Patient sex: M
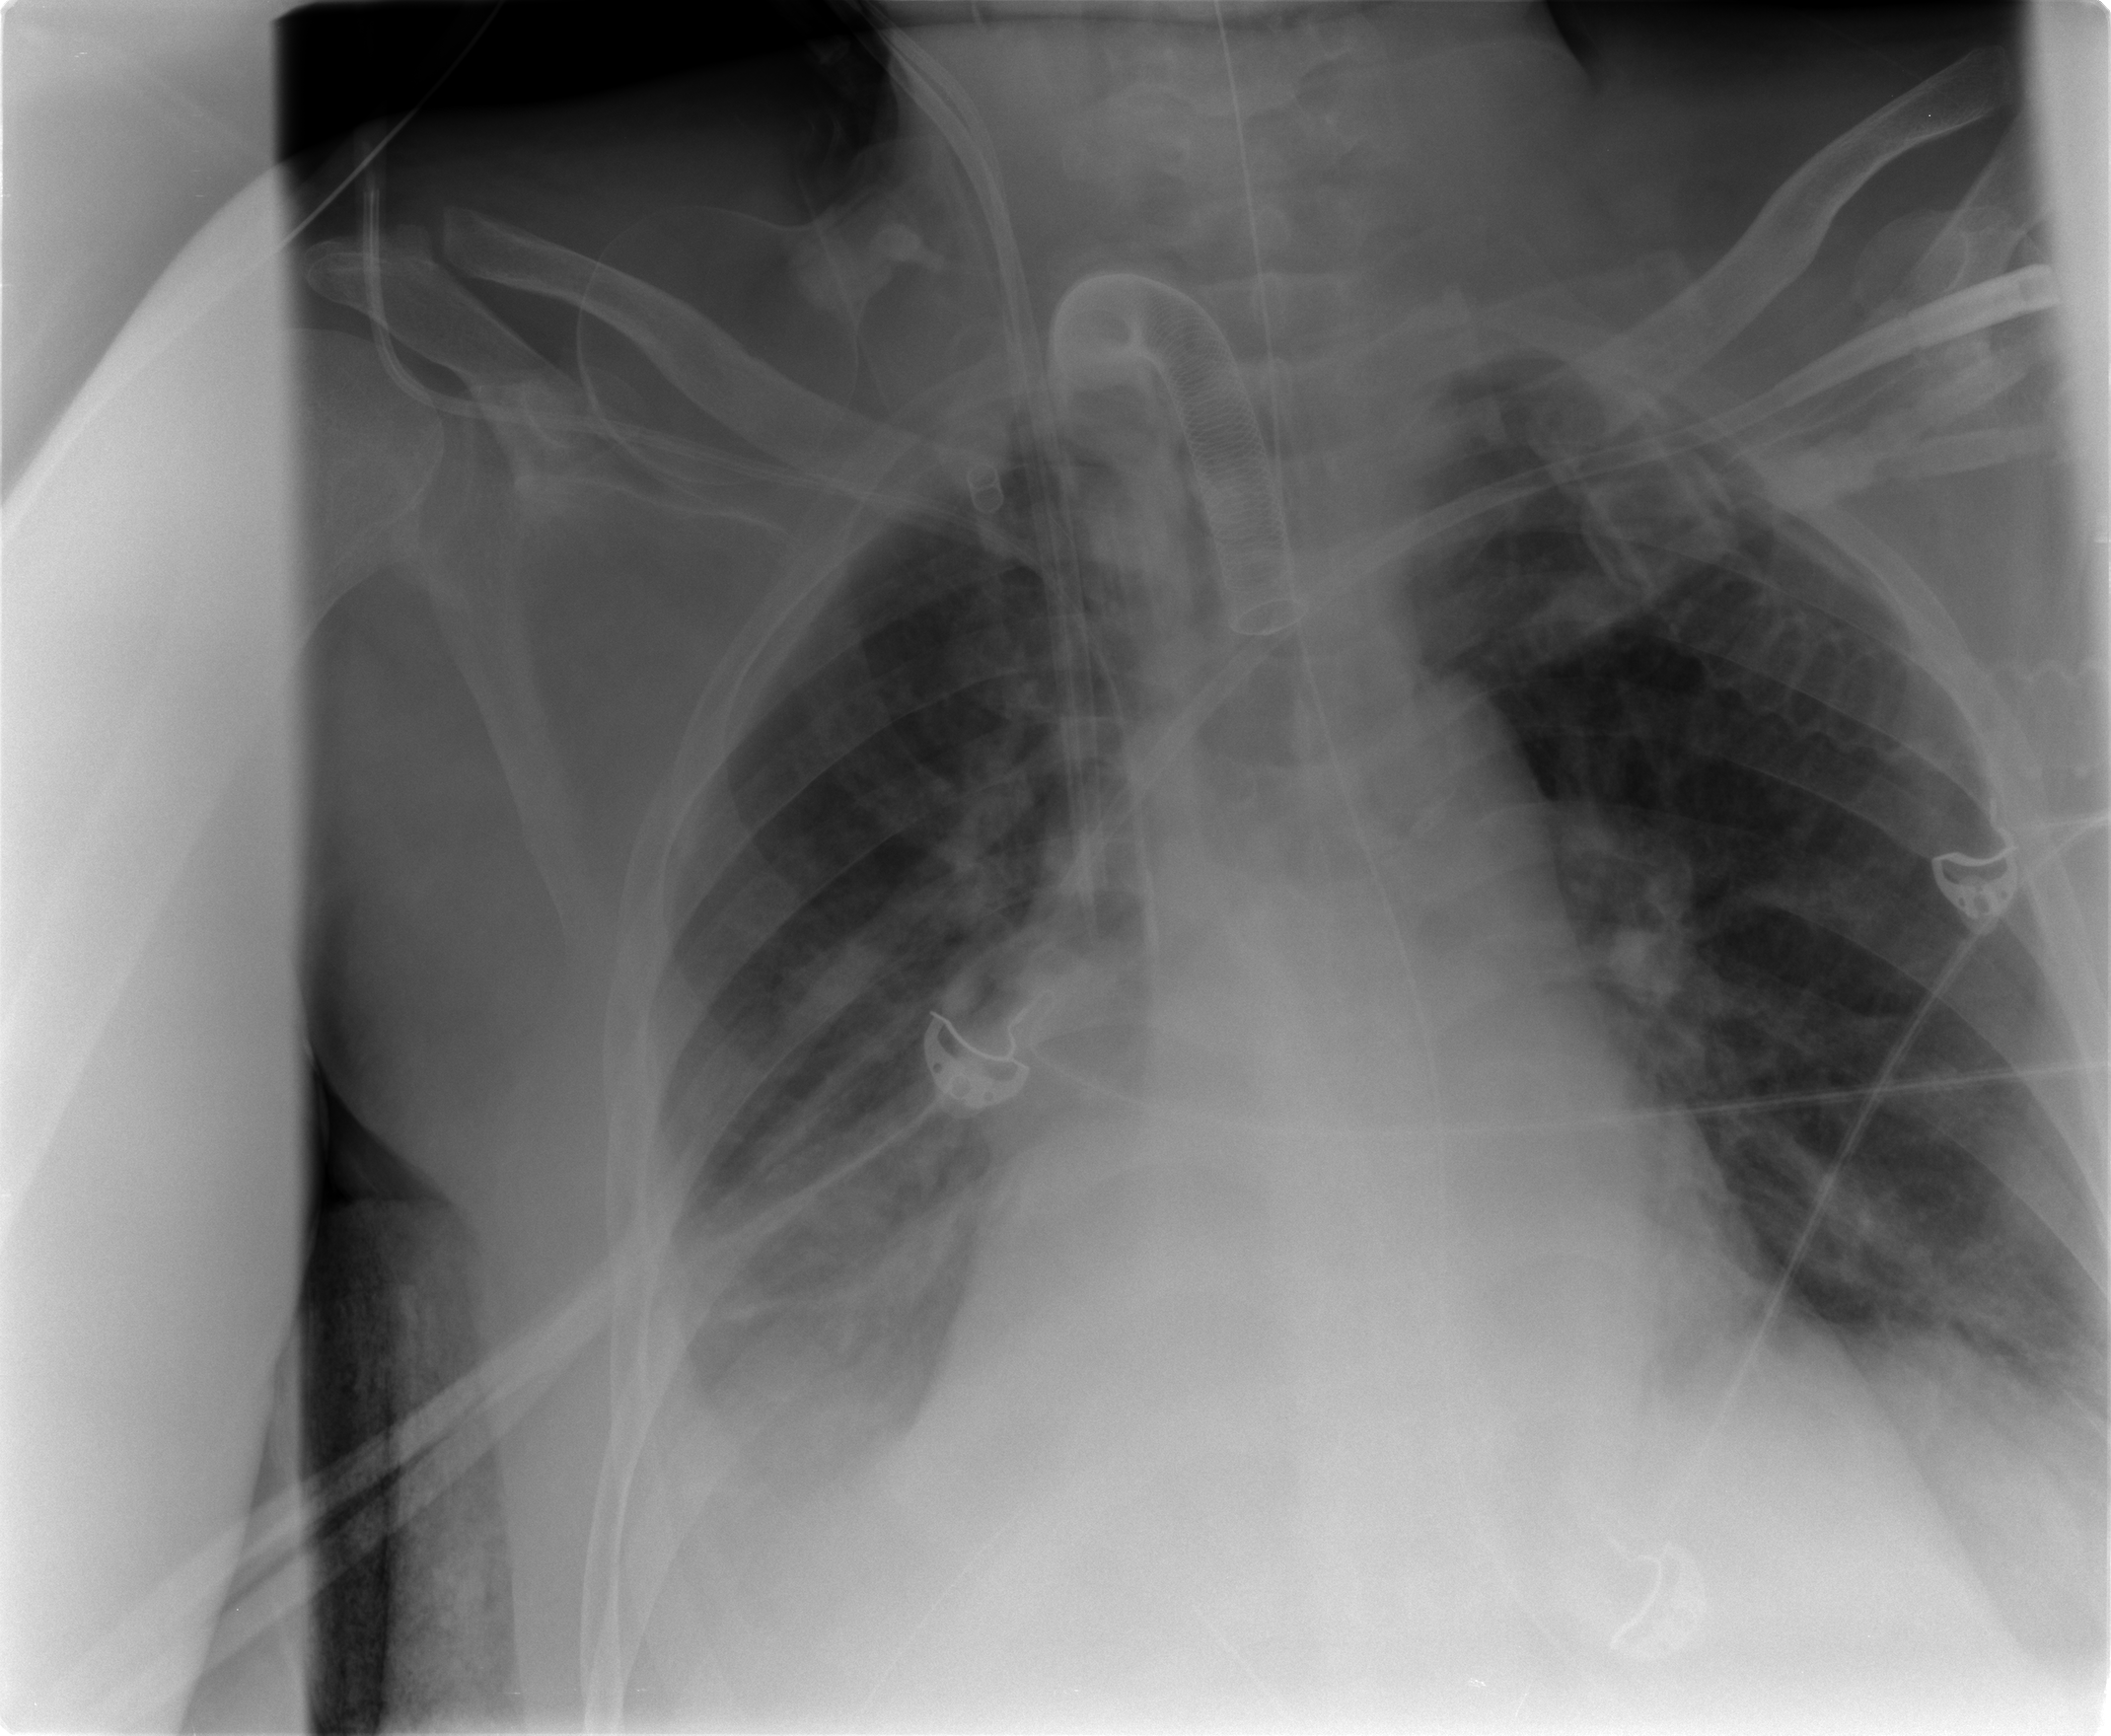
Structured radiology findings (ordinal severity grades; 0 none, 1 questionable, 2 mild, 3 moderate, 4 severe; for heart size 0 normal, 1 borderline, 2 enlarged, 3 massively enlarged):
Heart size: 2
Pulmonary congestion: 2
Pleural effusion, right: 3
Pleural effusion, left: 0
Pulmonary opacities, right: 2
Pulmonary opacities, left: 0
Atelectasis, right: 2
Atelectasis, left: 2